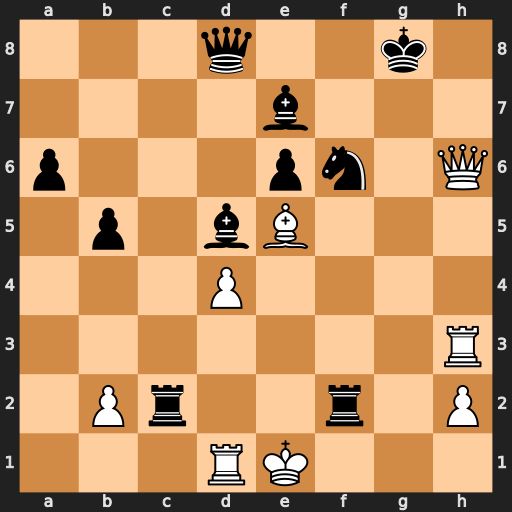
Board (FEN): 3q2k1/4b3/p3pn1Q/1p1bB3/3P4/7R/1Pr2r1P/3RK3
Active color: w
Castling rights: -
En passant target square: -
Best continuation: Qg6+ Kf8 Rh8+ Ng8 Qxg8#